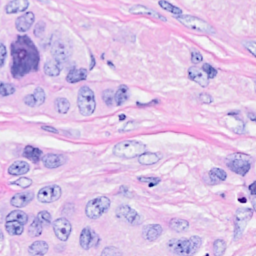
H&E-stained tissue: Breast